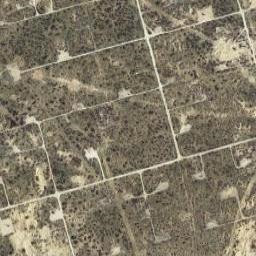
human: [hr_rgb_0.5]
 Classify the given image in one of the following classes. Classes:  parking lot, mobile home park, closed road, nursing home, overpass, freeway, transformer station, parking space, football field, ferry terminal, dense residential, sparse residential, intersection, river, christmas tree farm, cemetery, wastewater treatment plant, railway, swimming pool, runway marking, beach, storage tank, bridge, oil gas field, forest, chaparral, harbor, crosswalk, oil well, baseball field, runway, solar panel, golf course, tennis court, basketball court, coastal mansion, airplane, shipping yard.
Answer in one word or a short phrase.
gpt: oil gas field